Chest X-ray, AP view. Patient: 60 years old, sex M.
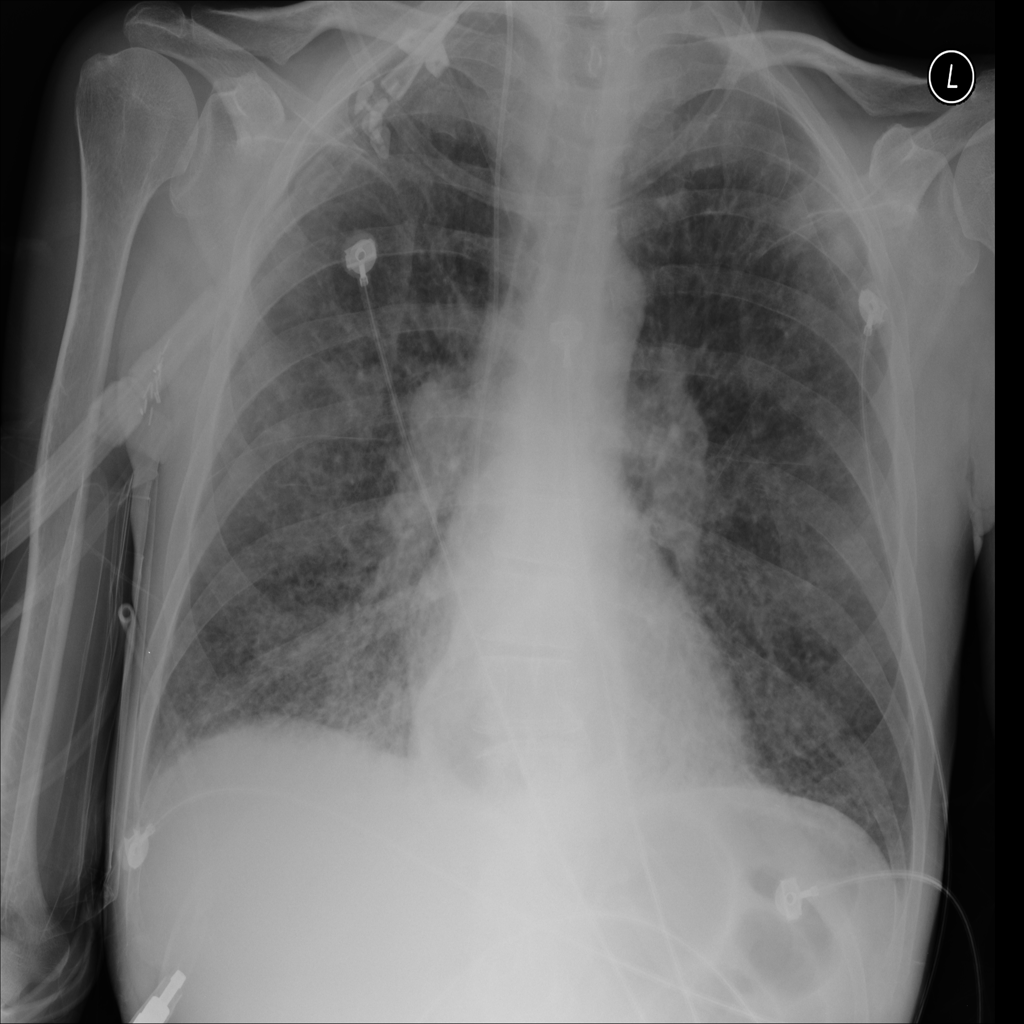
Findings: Edema, Pneumonia